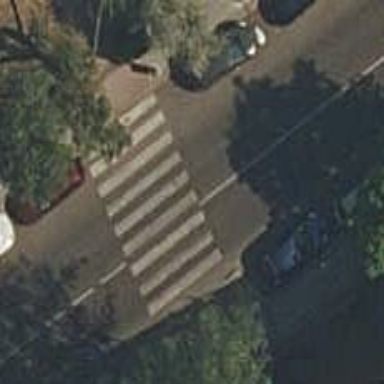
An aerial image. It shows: Zebra crossing on the road.